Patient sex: F
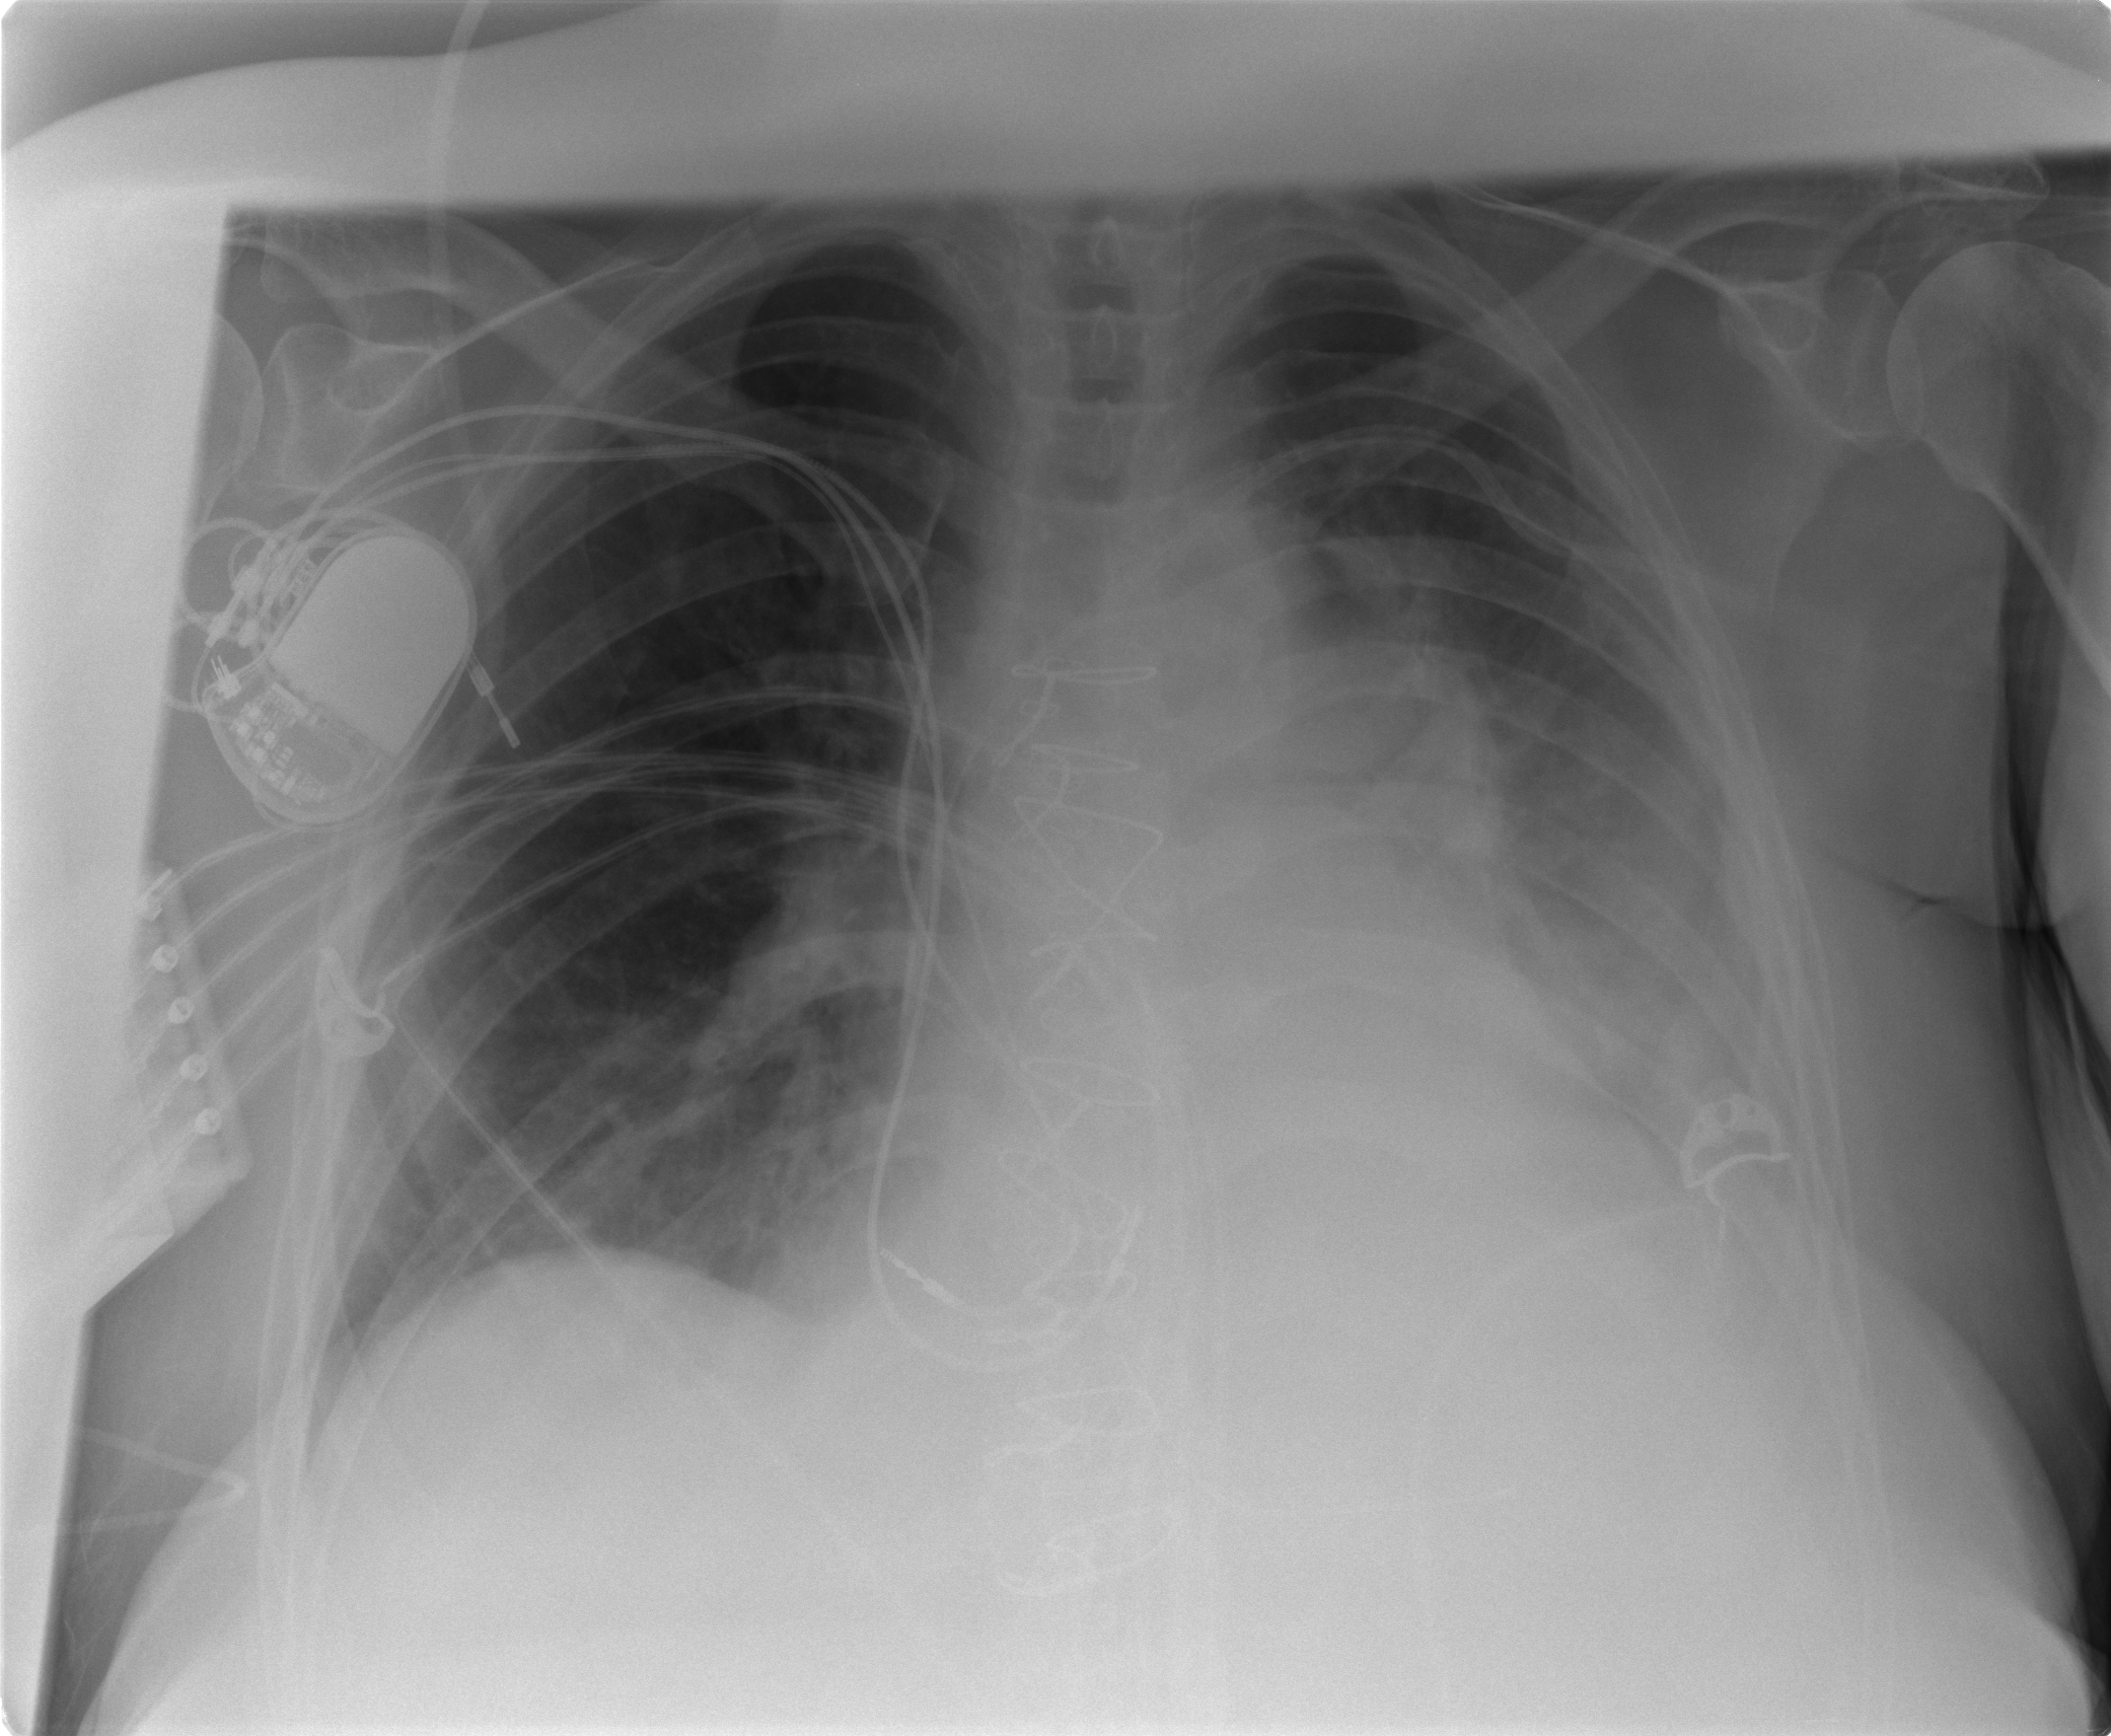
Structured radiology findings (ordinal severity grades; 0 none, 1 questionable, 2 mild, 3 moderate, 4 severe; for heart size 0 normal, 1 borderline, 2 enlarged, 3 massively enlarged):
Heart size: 1
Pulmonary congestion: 2
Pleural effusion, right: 0
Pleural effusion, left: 3
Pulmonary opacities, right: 1
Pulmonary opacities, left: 2
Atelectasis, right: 1
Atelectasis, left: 3